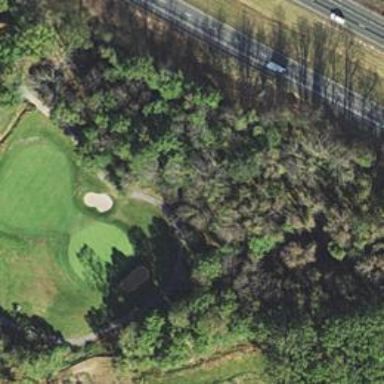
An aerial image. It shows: Well-maintained path designated for golf carts.